Question: I am making a menu that is a div with 'with:100%;' and 'height:45px;'
each element inside the menu are divs. My goal is to make it adapt to any screen resolution so I start by placing the first div with a 'margin-left:2%;'but the for the next one I am not sure of what I must use.
I could make the first element in 'float:left;' and use margin like 'margin-left:10%;' but then if we change the screen resolution it's not good anymore. If I don't put anything it goes under the first button. If I use the 'margin-left' in px it won't be good because of the first 'margin-left:2%;' How can I achieve this?
This is what I curently have(you can see that the buttons get under the first one):

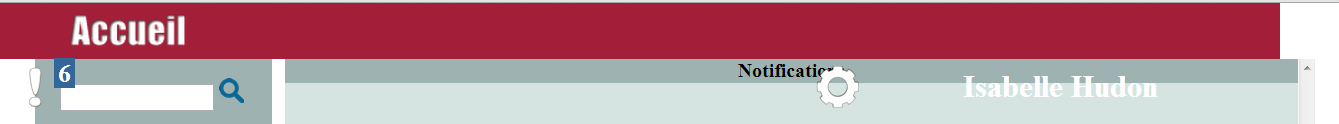
Answer: Why don't you use display:inline-block; and whatever the margins that are great for you?
Meaning that, the first element can have 2% and the second one as well:
'''
<div id="menu">
<div class="element">1</div>
<div class="element">2</div>
</div>
'''
'''
#menu{
width:100%;
height:45px;
background:#f00;
}
.element{
background:#0f0;
display:inline-block;
margin-left:2%;
}
'''
I think you should provide something like a jsfiddle source when asking these type of questions :)